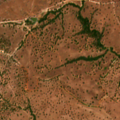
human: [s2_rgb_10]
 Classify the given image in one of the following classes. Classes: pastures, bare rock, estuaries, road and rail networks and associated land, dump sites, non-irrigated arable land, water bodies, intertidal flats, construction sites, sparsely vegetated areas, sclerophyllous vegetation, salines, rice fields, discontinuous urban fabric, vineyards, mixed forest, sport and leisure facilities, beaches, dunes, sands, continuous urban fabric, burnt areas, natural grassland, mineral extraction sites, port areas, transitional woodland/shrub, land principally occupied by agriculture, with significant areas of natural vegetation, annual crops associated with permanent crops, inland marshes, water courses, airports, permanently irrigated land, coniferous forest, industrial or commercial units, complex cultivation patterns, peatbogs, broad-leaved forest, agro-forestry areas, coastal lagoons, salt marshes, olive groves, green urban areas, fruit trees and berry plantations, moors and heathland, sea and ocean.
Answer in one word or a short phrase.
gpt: pastures, annual crops associated with permanent crops, agro-forestry areas